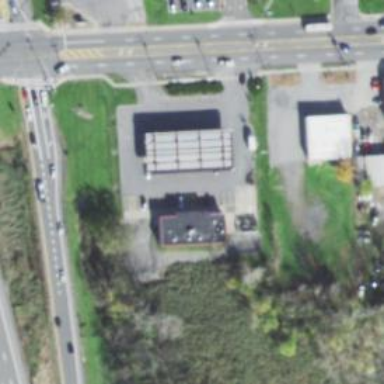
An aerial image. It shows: Convenience shop.